Aerial crown-view tile of a tropical tree (Barro Colorado Island, Panama), acquired 20241014:
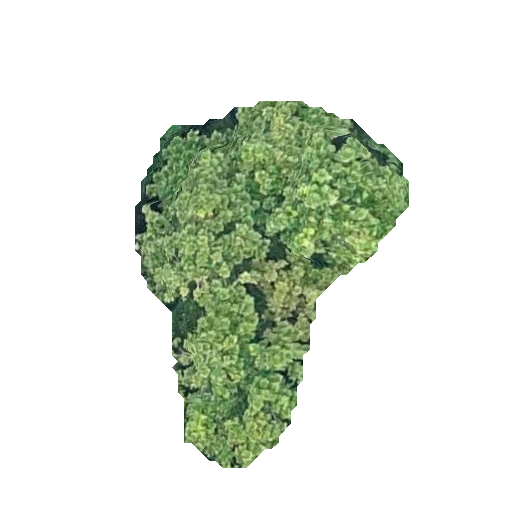
Species: Anacardium excelsum
GBIF accepted scientific name: Anacardium excelsum
Crown area: 95.206 m²